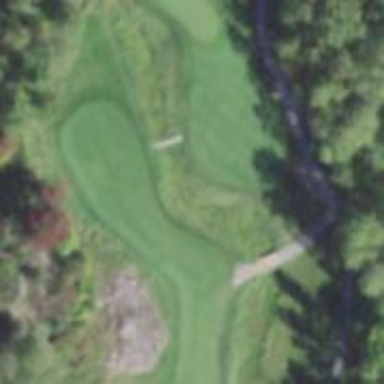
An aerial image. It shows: Rough area on grassy golf course.